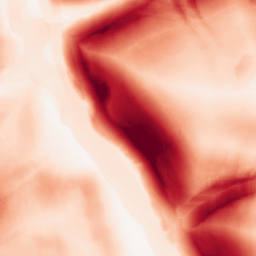
Category: morphological
Decomposition family: morphological_square
Decomposition parameters: operation: gradient
size: 20
Upsampling method: edge_directed
Upsampling parameters: scale: 2
Upsampling scale: 2